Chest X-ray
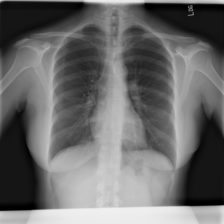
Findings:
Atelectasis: negative
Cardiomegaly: negative
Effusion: negative
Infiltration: negative
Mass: negative
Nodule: negative
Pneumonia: negative
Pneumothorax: negative
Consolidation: negative
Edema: negative
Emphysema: negative
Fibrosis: negative
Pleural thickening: negative
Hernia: negative